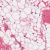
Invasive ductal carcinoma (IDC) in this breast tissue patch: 0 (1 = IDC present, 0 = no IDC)